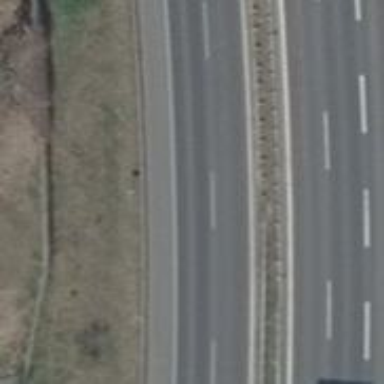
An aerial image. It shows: This is trunk highway with motorroad.